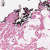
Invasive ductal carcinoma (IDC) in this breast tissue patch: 0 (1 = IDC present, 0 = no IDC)